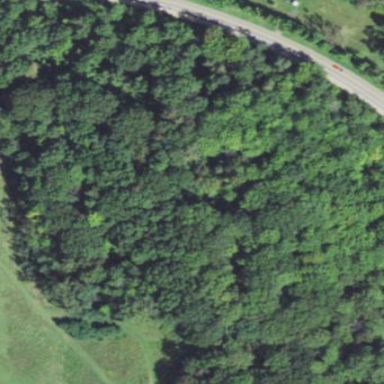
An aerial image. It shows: Forest area with mix of leaf types and cycles.